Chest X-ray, AP view. Patient: 36 years old, sex F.
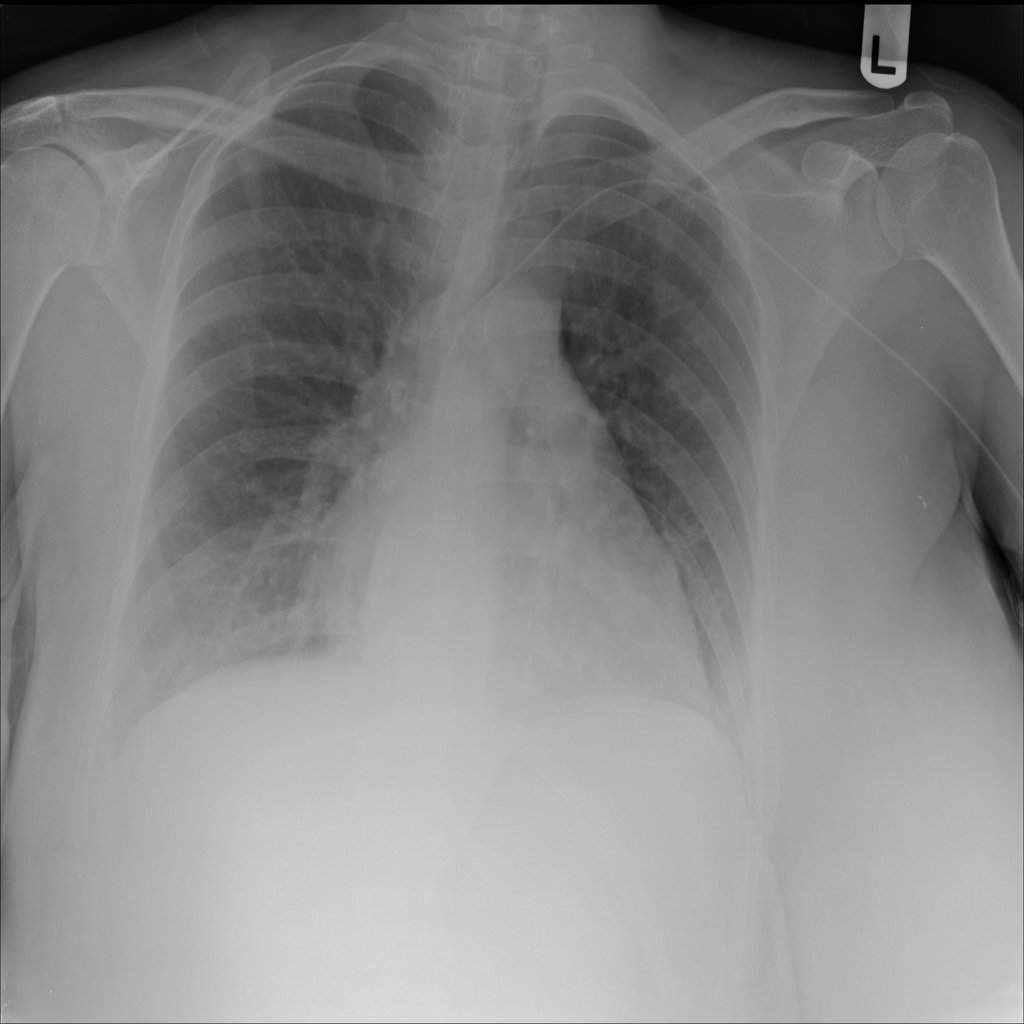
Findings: Cardiomegaly